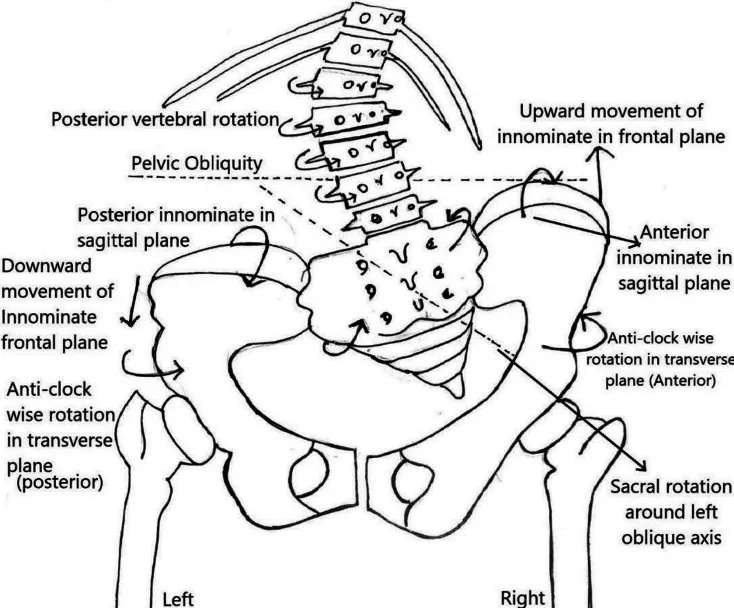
Directional Components of Pelvic obliquity as observed in a PA radiograph of left lumbar curve showing three dimensional motion of innominates and sacral rotation.
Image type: radiology (x_ray)